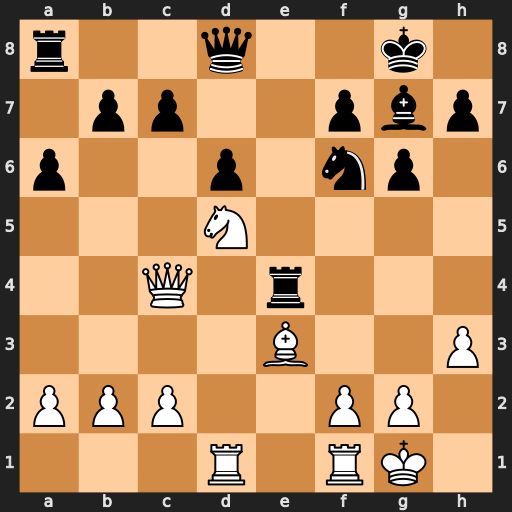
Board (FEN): r2q2k1/1pp2pbp/p2p1np1/3N4/2Q1r3/4B2P/PPP2PP1/3R1RK1
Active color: w
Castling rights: -
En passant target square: -
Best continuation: Nxf6+ Qxf6 Qxe4